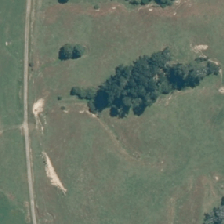
Land cover: indigenous_forest